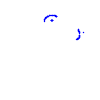
Particle: proton